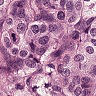
Metastatic tissue present: yes